Question: So, I have this odd issue in my Cocoa app. A toolbar item, and some NSImageViews just render their image upside-down for no apparent reason. The toolbar item actually comes that way when I launch the App for some reason (the icon is assigned in code), and then, when I open my HUD with a finder zoom effect, the imageViews contained in it are upside down.

That image above is a screensot of this odd phenomenon. AS you can see, the "Show Trash" item is rotated oddly, every NSImageView in the HUD, but the NSImageView in the NSBrowser is fine.
How would I go about tracking down what is causing this, and then fixing it?
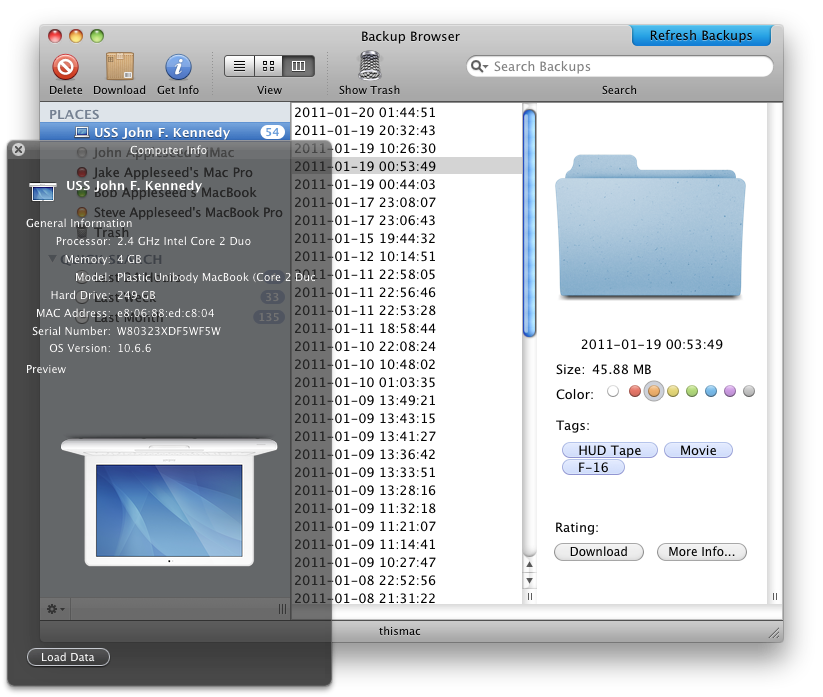
Answer: See <URL>:
> A common but incorrect practice is to
call 'setFlipped:YES' on an image that
you plan to draw into a flipped
graphics context. This is incorrect
because if the image is later drawn
into a normal unflipped context, the
image will appear upside down.
However, Leopard and earlier contained
a bug in which images set on
'NSToolbarItem' (via 'setImage:') would
ignore their 'isFlipped' property.
SnowLeopard fixes this bug for apps
compiled on SnowLeopard with the 10.6
SDK; as a result, some images which
should have drawn upside down in
Leopard, will begin doing so when your
app is recompiled.If you recompile your app on
SnowLeopard and discover that your
toolbar item images are drawing upside
down, then it indicates that you are
calling 'setFlipped:YES' somewhere
within your code. You should remove
those calls and replace the image
drawing with methods that correctly
handle flipped contexts. See the
discussion of 'setFlipped:' in these
Release Notes for more discussion.
Re: 'setFlipped:'
> The flipped attribute of 'NSImage' is
widely misunderstood. We are
deprecating it for SnowLeopard, and
replacing its typical uses with less
error-prone API.The property describes the orientation
of the internal coordinate system of
the 'NSImage'. Just as a superview
never cares about the flippedness of
its subviews, a user of an 'NSImage'
should not care about its flippedness.The typical (flawed) use case is to
try to call '[image setFlipped:[[NSGraphicsContext currentContext] isFlipped]]' just prior
to drawing, but this does not
accomplish the intended goal. If
called before caching, then
representations end up caching upside
down, and the flip is absorbed into
the cache. If called after caching,
it has no effect-the cached
representation is already supposed to
incorporate any necessary flipping.
In the former case, if the 'NSImage' is
drawn anywhere else later, it ends up
upside down in place, which is
also confusing because the bug and the
expression of the bug are far apart.
Lack of understanding regarding
flippedness is also frequently the
source of poorly performing code, in
which people make unnecessary
intermediate buffers to work around
perceived framework bugs. The
framework behaves according to design,
but contrary to expectation, and the
semantics are not all that useful.
It's also difficult to change the
semantics of '-[NSImage isFlipped]',
because a lot of code is very closely
dependent on the current behavior.
Rather than attempt this, we have
deprecated the property.We are providing a simple and correct
way to draw images in a flipped or
unflipped context, which is a draw
method that can account for context
flippedness. We are also adding a
hints parameter matching the hints in '-bestRepresentationForRect:context:hints:'.'- (void)drawInRect:(NSRect)dstRect fromRect:(NSRect)srcRect operation:(NSCompositingOperation)op fraction:(CGFloat)alpha respectFlipped:(BOOL)respectContextIsFlipped hints:(NSDictionary *)hints;'Pass 'YES' for 'respectFlipped' to get the fancy new behavior. One
note for those that understand the CTM
and worry that this method has an odd
interaction, where modifying the CTM
could fail to have any effect on image
drawing: This is not the case. This
method branches behavior based on
'[[NSGraphicsContext currentContext] isFlipped]'. Modifying the CTM might
turn your axes upside down, but it
will not alter the result of
'-[NSGraphicsContext isFlipped]'. They're completely orthogonal.A second valid use of '-[NSImage setFlipped:]' was to specify the
flippedness of the context obtained
via '-[NSImage lockFocus]'. There are
cases, for example drawing directly
via 'NSLayoutManager', that require a
flipped context. To cover this case,
we add'- (void)lockFocusFlipped:(BOOL)flipped;'This doesn't alter the state of the
image itself, only the context on
which focus is locked. It means that
(0,0) is at the top left and positive
along the Y-axis is down in the locked
context.